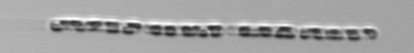
Label: Dactyliosolen_fragilissimus